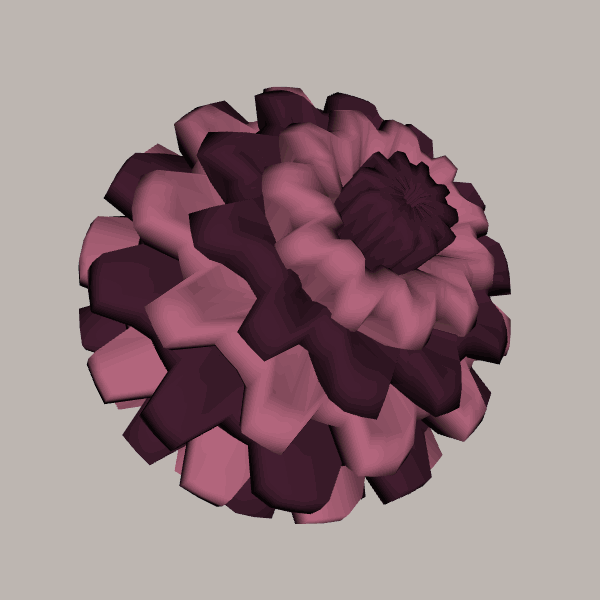
Background: light